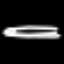
Label: chair